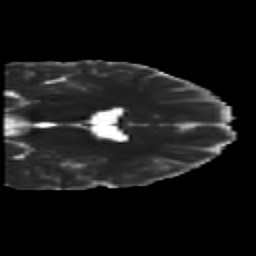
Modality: MD
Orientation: coronal
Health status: healthy
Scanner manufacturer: siemens
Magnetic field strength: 3 T
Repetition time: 10 s
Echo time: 0.092 s